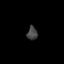
Tissue: skin
Cell type: Epithelial cells
Senescence score: 0.1883
Nuclear area (px): 135
Mean DAPI intensity: 67.289